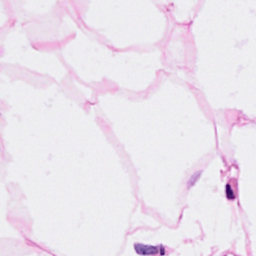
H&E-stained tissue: Breast